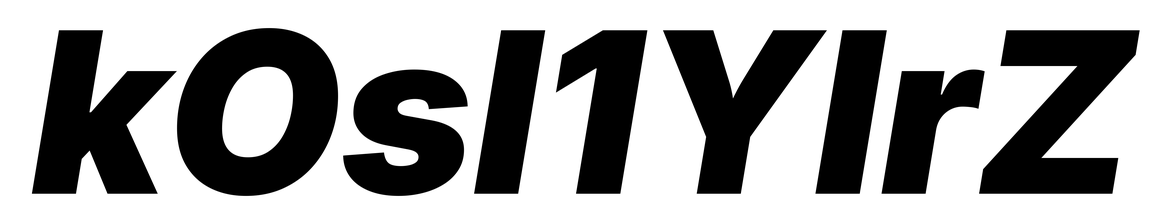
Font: Inter-Italic_Black_Italic